Field crop: maize
Growth stage: 2
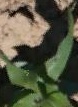
Species: maize